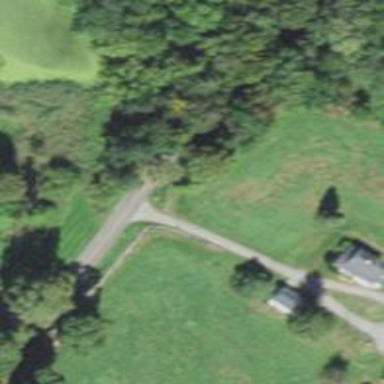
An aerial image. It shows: Driveway.